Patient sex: M
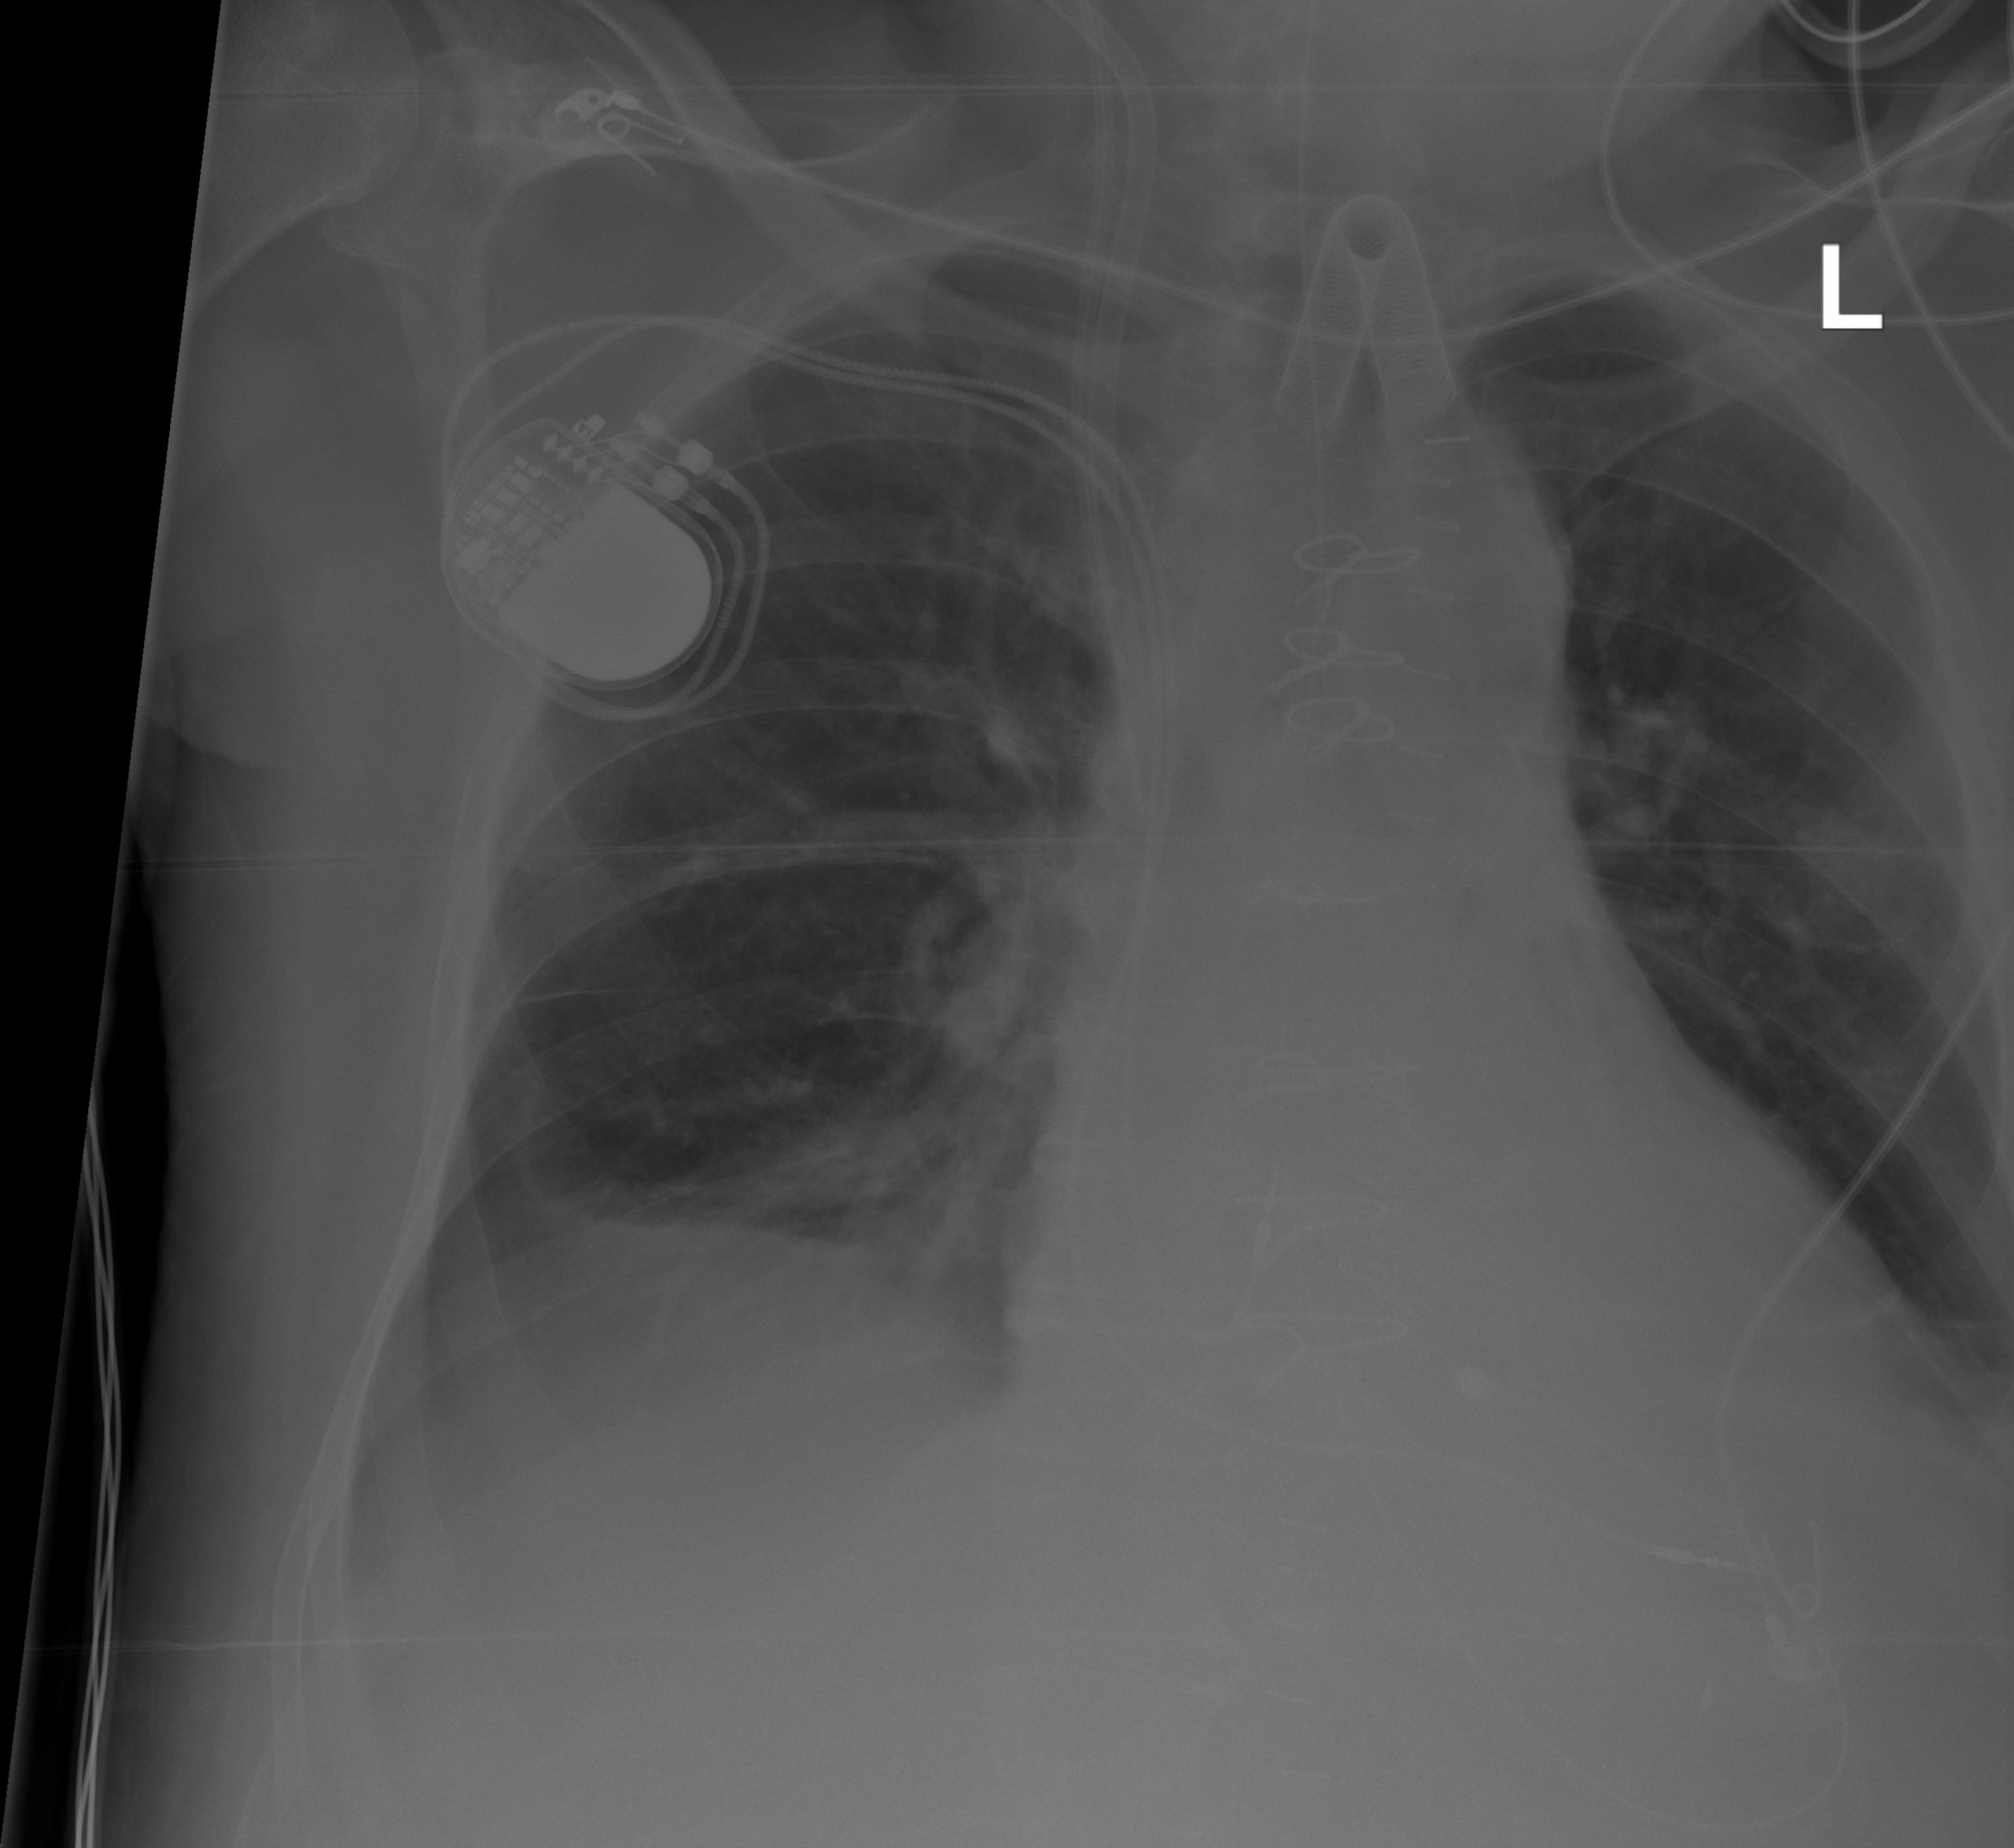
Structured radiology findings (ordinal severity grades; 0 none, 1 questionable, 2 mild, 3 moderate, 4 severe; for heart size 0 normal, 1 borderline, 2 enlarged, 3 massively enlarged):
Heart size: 2
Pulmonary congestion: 2
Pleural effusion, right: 2
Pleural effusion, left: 2
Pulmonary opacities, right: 0
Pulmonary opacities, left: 0
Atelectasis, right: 2
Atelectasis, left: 2